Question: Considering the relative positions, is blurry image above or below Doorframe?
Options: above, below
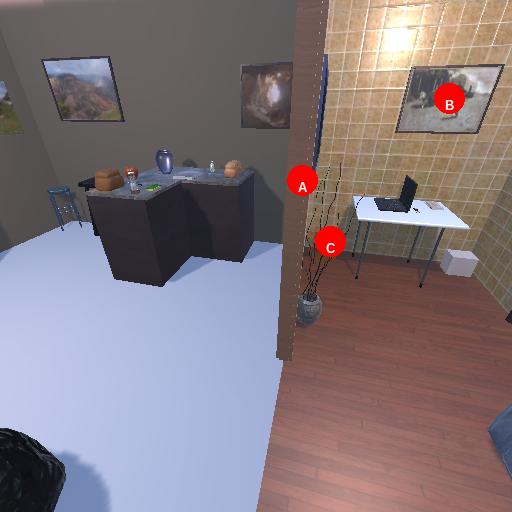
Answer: above